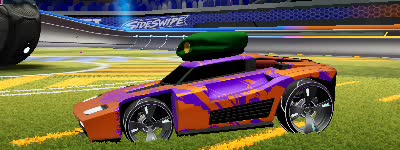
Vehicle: breakout